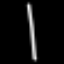
Label: line